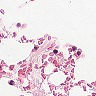
Metastatic tissue present: no